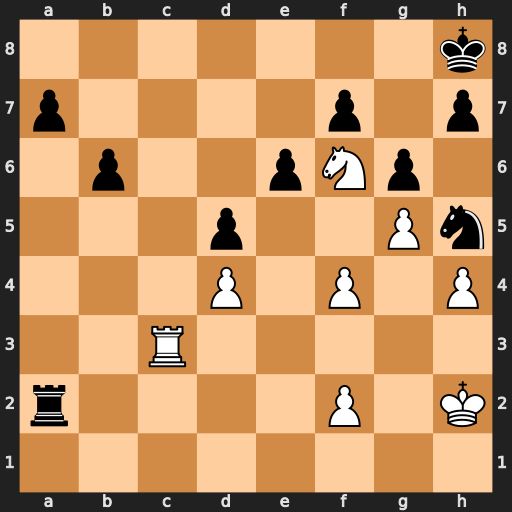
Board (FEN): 7k/p4p1p/1p2pNp1/3p2Pn/3P1P1P/2R5/r4P1K/8
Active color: w
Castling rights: -
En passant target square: -
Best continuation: Rc8+ Kg7 Rg8#